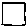
Label: square